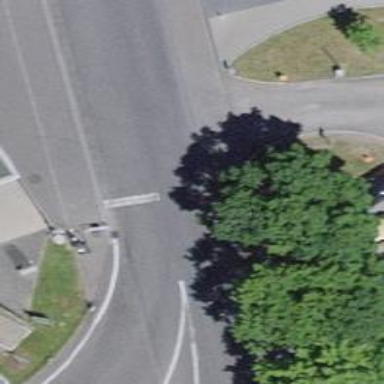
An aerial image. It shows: Residential road with asphalt surface. There are sidewalks on both sides of the road.